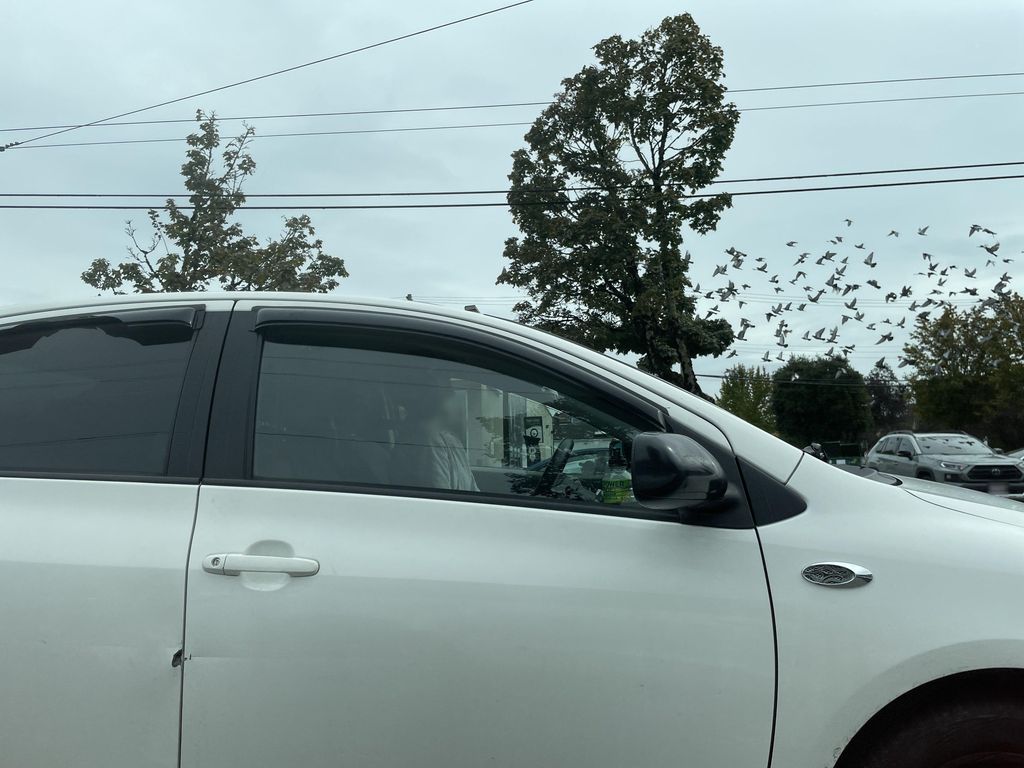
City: vancouver